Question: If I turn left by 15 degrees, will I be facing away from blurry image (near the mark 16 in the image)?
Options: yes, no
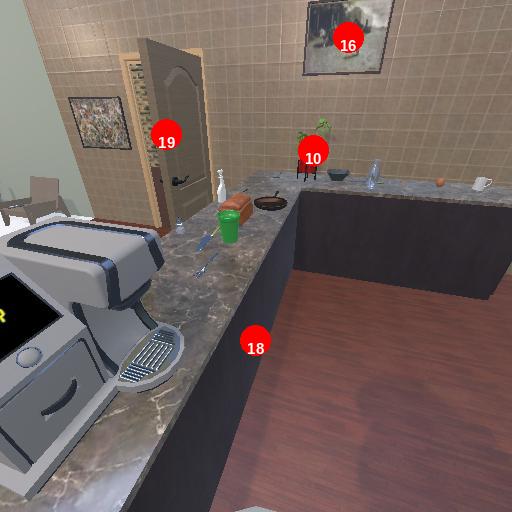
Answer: yes